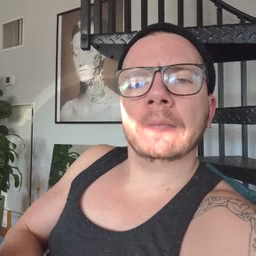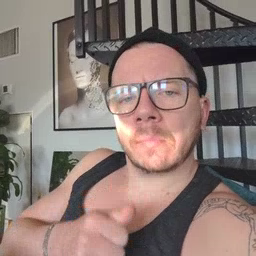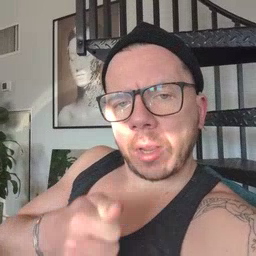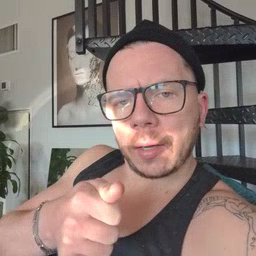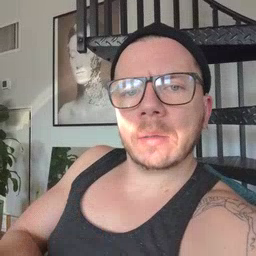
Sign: hide